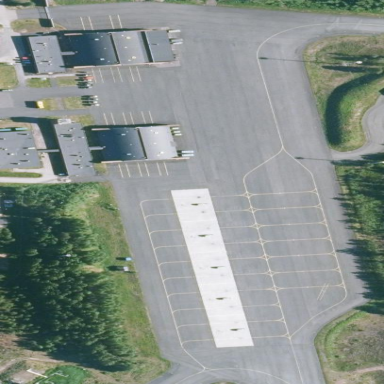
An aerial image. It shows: Apron at the airport with asphalt surface.